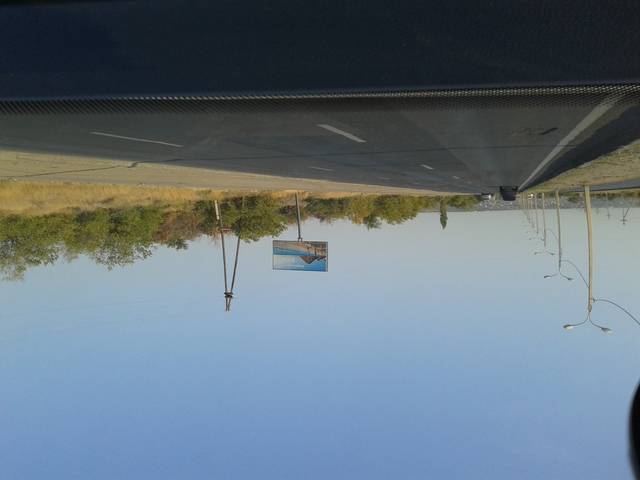
Region: Russia
Coordinates: 48.744, 44.464